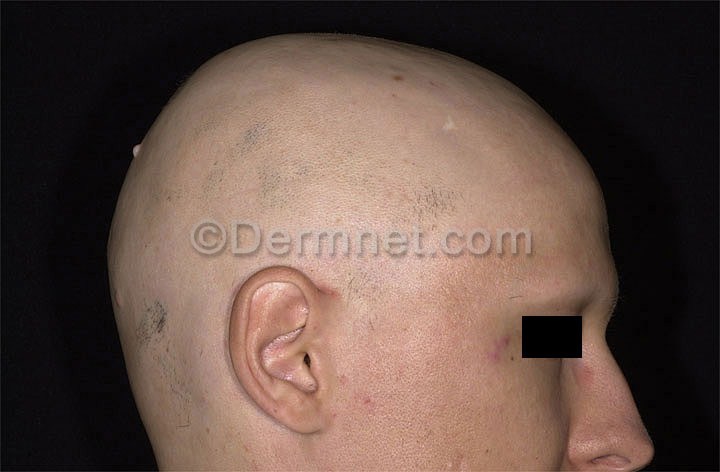
Disease: Nail Fungus and other Nail Disease